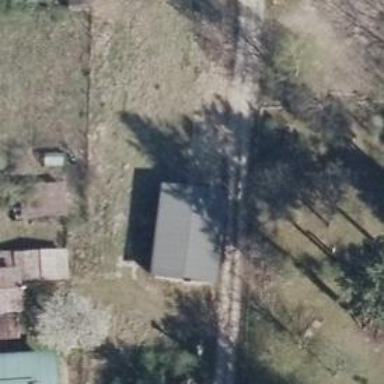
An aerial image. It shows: Driveway leading to service road.